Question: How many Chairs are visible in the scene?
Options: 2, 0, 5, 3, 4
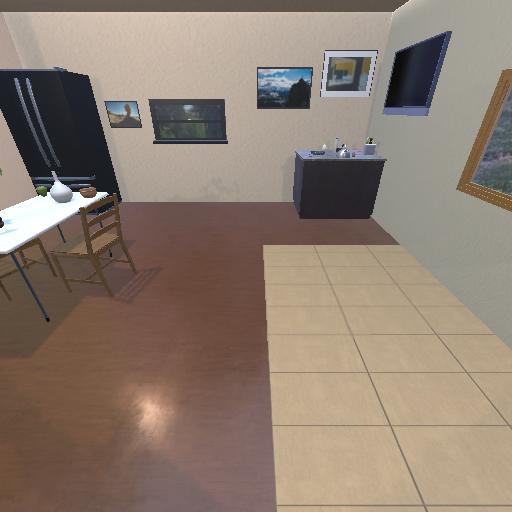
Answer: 2